七年级 · 变换几何
如图, $A B C D$ 为一长条形纸带, $A B / / C D$, 将 $A B C D$ 沿 $E F$

折叠, $A 、 D$ 两点分别与 $A^{\prime} 、 D^{\prime}$ 对应若 $\angle 1=50^{\circ}$, 则 $\angle 2=$ $\qquad$ .

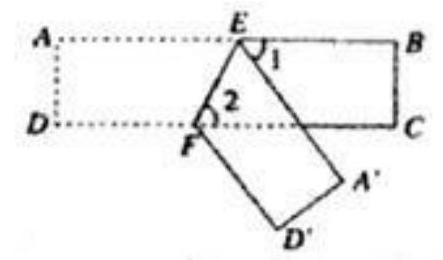
答案: 【答案】 $65^{\circ}$

解: $\because \angle 1=50^{\circ}$,

$\therefore \angle A E A^{\prime}=130^{\circ}$,

由折叠可得: $\angle A E F=65^{\circ}$,

又 $\because A B / / C D$,

$\therefore \angle 2=\angle A E F=65^{\circ}$,

故答案为 $65^{\circ}$.